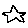
Label: star